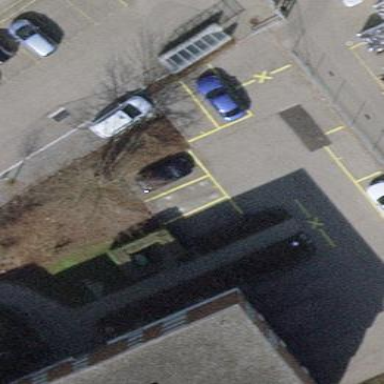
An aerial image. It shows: Street side parking area.